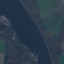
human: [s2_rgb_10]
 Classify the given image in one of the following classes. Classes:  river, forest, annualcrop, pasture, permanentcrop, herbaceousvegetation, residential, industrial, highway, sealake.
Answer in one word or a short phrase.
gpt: River